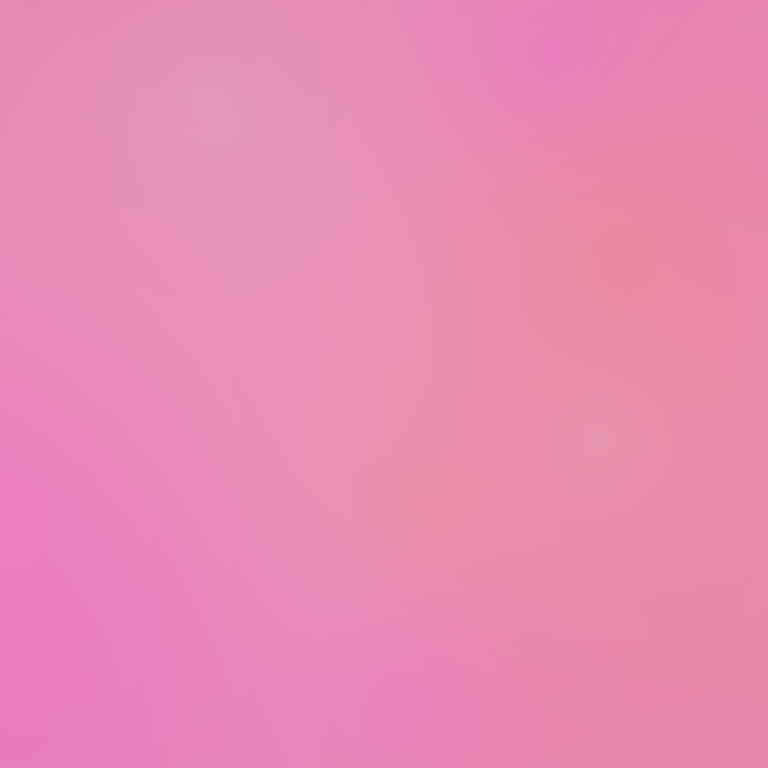
Abstract light effect, smooth gradient from soft pink to light coral, calm atmosphere, diffuse glow, no room, no furniture, no objects.